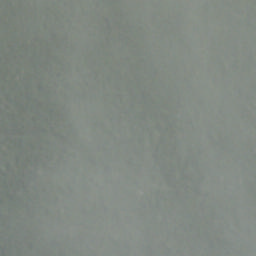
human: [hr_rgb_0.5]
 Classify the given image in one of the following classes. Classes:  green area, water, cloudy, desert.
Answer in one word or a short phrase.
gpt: cloudy